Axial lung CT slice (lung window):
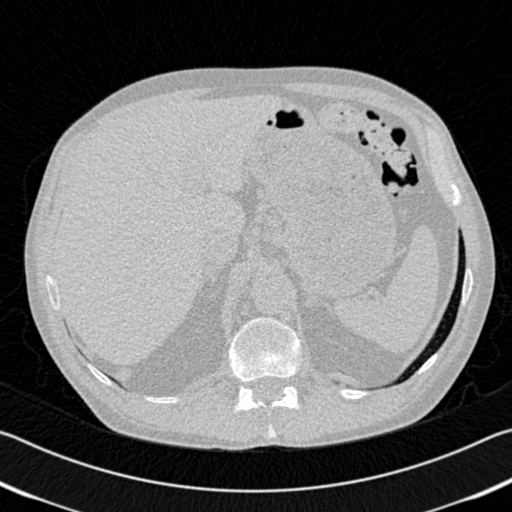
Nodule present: no